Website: apple
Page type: billing-address
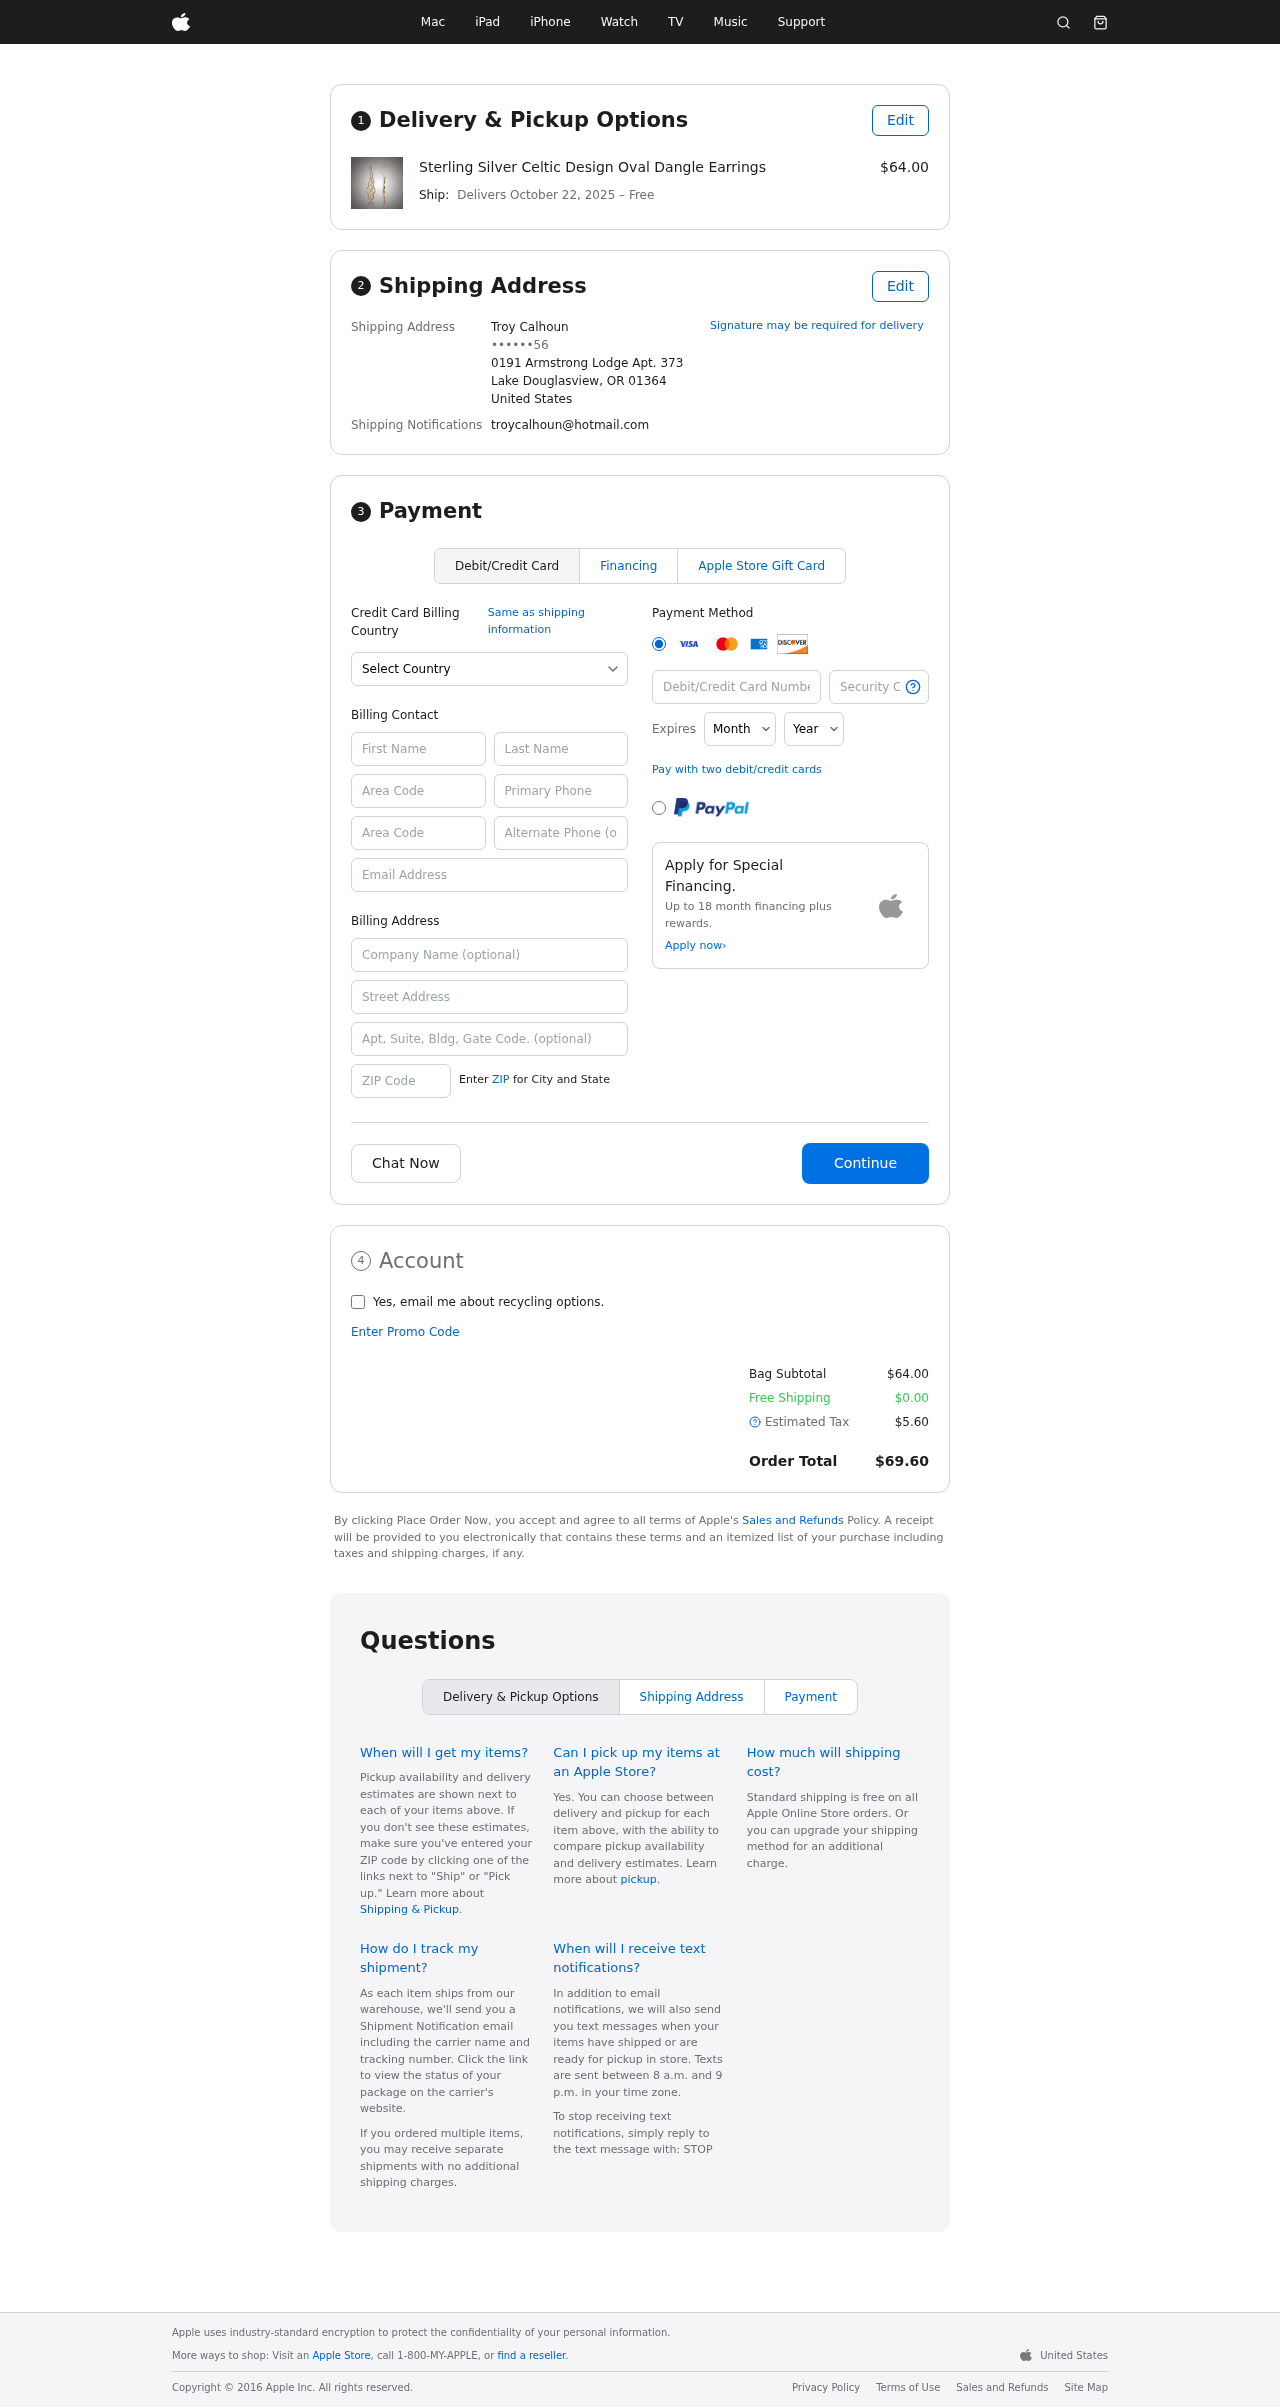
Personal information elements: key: PII_CARD_CVV
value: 1338
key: PII_CARD_EXPIRY_MONTH
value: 07
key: PII_CARD_EXPIRY_YEAR
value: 26
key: PII_CARD_NUMBER
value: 3722 9498 2249 236
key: PII_CITY_STATE_ZIP
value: Lake Douglasview, OR 01364
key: PII_COUNTRY
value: United States
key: PII_EMAIL
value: troycalhoun@hotmail.com
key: PII_FULLNAME
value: Troy Calhoun
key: PII_STREET
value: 0191 Armstrong Lodge Apt. 373
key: PII_PHONE_LINE_NUMERIC
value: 56
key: PII_PHONE_SUFFIX_NUMERIC
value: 56
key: PII_BILLING_FIRSTNAME
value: Troy
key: PII_BILLING_LASTNAME
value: Calhoun
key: PII_BILLING_PHONE_AREA
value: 713
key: PII_BILLING_PHONE
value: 7136880056
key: PII_BILLING_EMAIL
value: troycalhoun@hotmail.com
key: PII_BILLING_COMPANY
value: Mills, Perez and Bishop
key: PII_BILLING_STREET
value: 0191 Armstrong Lodge Apt. 373
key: PII_BILLING_STREET2
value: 06119 Jessica Roads
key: PII_BILLING_POSTCODE
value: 01364
Product elements: key: PRODUCT1_NAME
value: Sterling Silver Celtic Design Oval Dangle Earrings
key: PRODUCT1_PRICE
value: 64
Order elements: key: ORDER_DELIVERY_DATE
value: October 22, 2025
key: ORDER_SUBTOTAL
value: $64.00
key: ORDER_SHIPPING_COST
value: $0.00
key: ORDER_TAX
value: $5.60
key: ORDER_TOTAL
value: $69.60